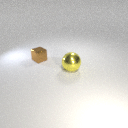
large yellow metal sphere in front of small brown metal cube